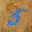
Label: 5